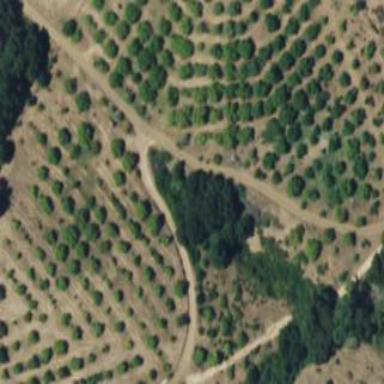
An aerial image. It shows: Orchard.